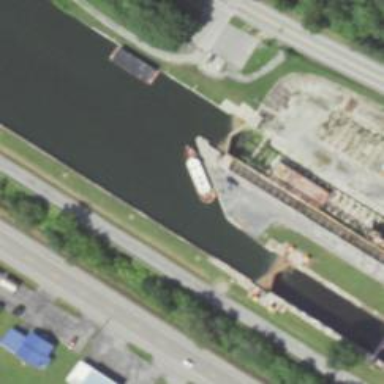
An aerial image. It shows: Lock gate along waterway.